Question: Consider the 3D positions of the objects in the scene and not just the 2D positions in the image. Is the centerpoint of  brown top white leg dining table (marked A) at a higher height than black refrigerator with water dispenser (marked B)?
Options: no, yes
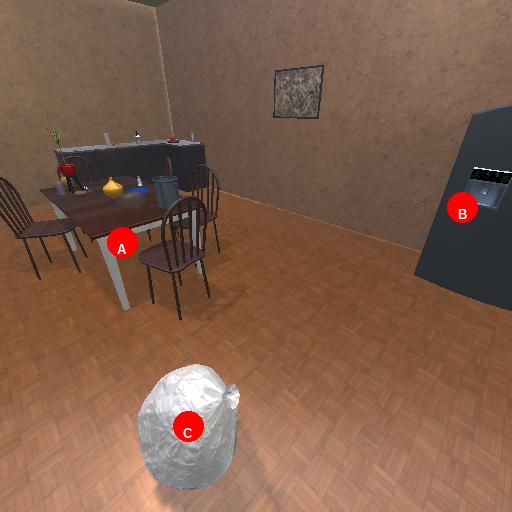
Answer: no